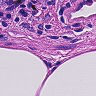
Metastatic tissue present: no